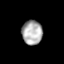
Tissue: skin
Cell type: Epithelial cells
Senescence score: 0.2238
Nuclear area (px): 489
Mean DAPI intensity: 171.885